Field crop: tomato
Growth stage: 2
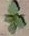
Species: solanum